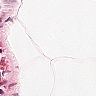
Metastatic tissue present: no